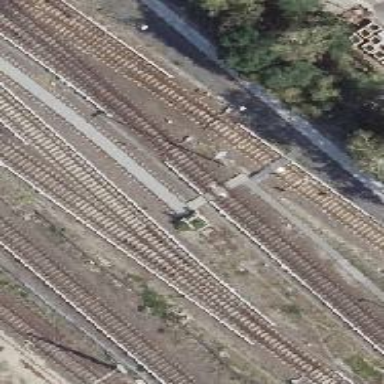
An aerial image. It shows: Railway switch with the turnout side on the left.